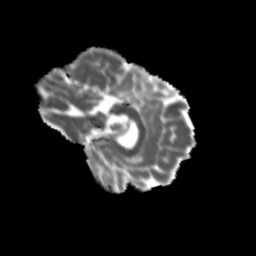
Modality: MD
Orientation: sagittal
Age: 21
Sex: male
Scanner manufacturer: siemens
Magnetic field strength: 3 T
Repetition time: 3.5 s
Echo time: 0.113 s